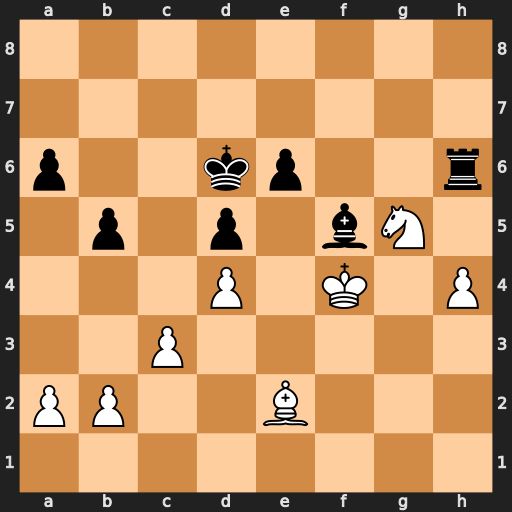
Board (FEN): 8/8/p2kp2r/1p1p1bN1/3P1K1P/2P5/PP2B3/8
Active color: w
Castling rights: -
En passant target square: -
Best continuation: Nf7+ Ke7 Nxh6